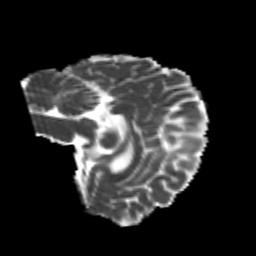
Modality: MD
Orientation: sagittal
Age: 25
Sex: male
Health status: healthy
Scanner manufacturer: philips
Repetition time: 7.389 s
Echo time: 0.08599 s